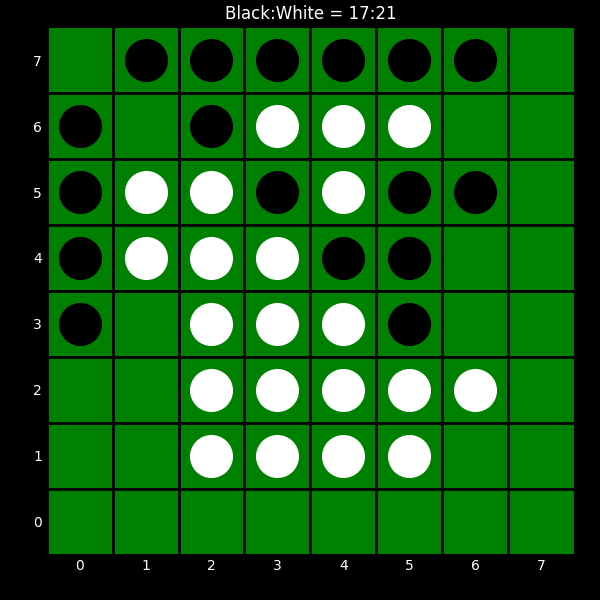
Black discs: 17
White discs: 21